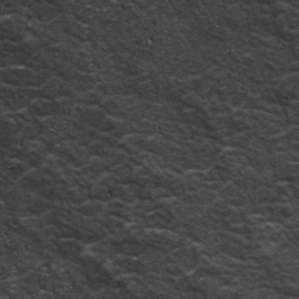
Label: frost